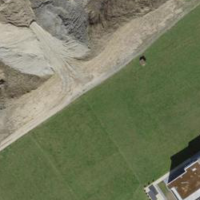
EUNIS habitat code: 56
Species observed at this site:
Tussilago farfara